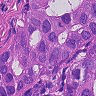
Metastatic tissue present: yes